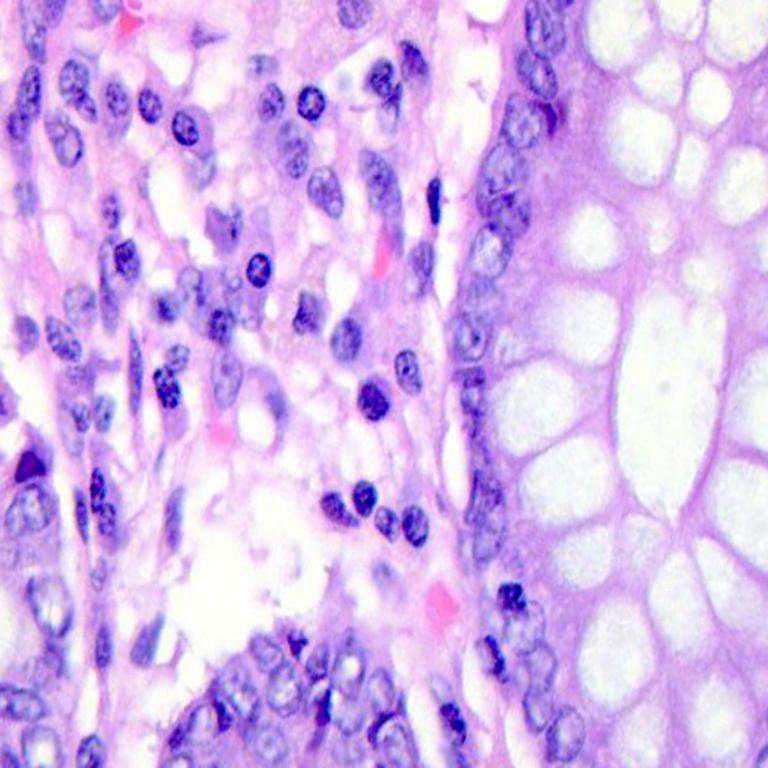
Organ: colon
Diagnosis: benign